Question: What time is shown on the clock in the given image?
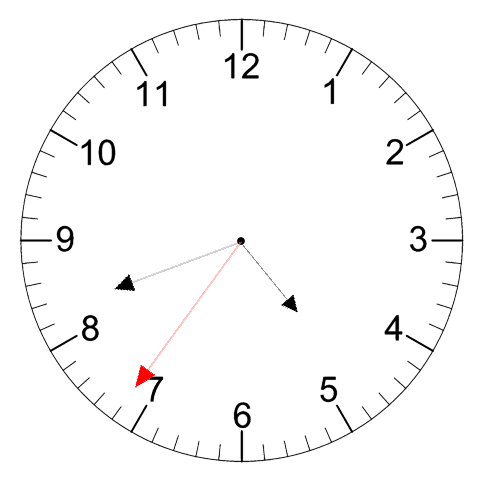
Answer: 04:41:36